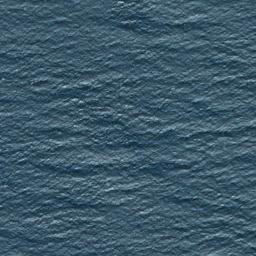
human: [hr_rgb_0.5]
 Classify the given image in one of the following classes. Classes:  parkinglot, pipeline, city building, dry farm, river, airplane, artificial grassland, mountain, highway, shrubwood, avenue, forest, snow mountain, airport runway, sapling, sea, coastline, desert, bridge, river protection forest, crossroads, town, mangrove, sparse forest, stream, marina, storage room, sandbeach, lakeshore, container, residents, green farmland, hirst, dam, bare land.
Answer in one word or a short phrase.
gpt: sea